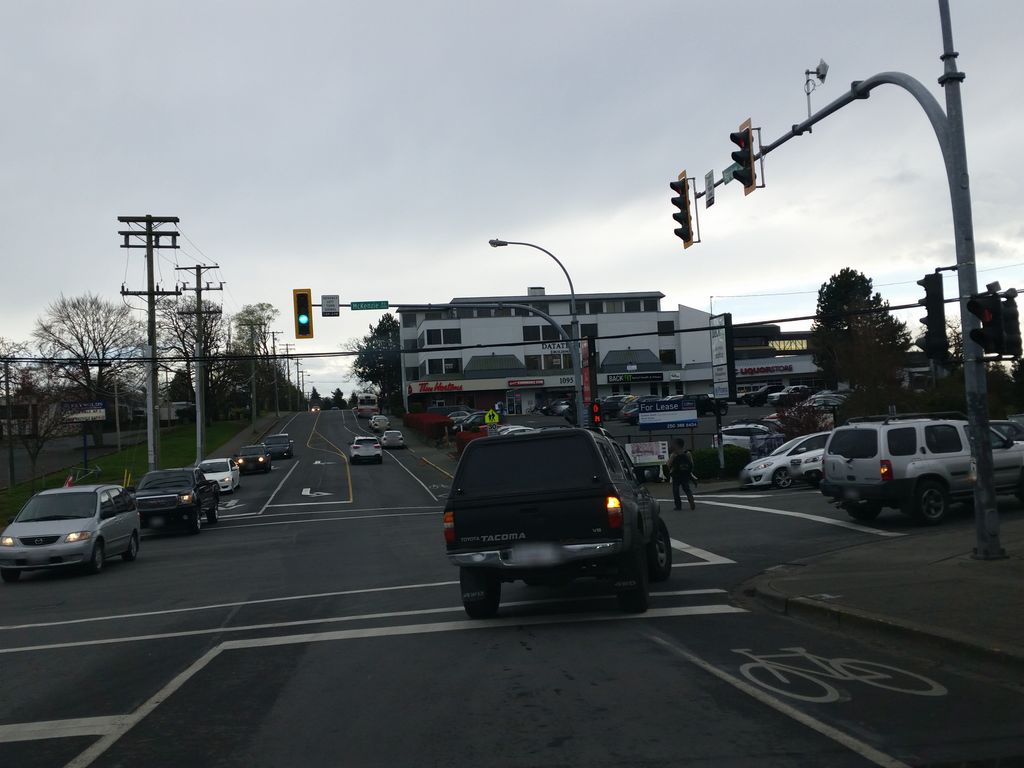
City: victoria